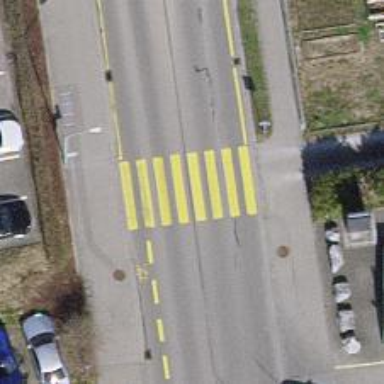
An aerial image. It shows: Zebra crossing on the road.